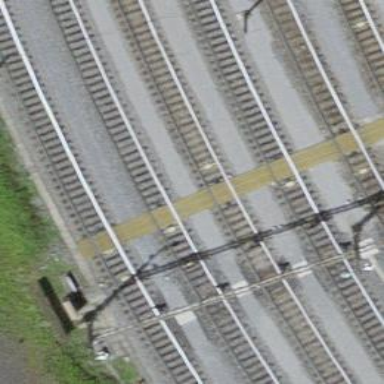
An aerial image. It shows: Railway crossing.